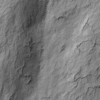
Label: not_dusty